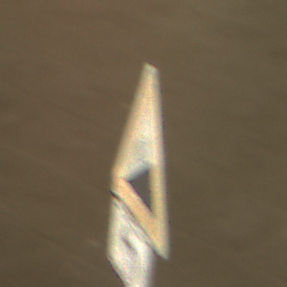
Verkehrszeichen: Steigung10
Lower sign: RichtungsangabeDurchPfeile2
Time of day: Night
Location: Outdoor (Urban)
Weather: PartlyCloudy
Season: NotSpecified
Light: Artificial